Brain MRI, FLAIR slice (ischemic stroke SISS case)
Modalities acquired: T1|T2|DWI|FLAIR
Volume shape: 230x230x154 voxels, spacing: 1x1x1 mm
Slice 95 of 154
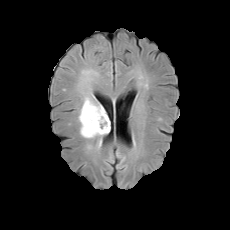
Lesion size: 32466 voxels